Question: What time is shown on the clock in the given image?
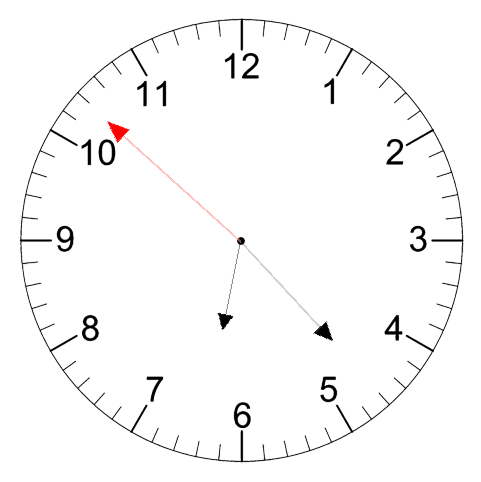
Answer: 06:22:52